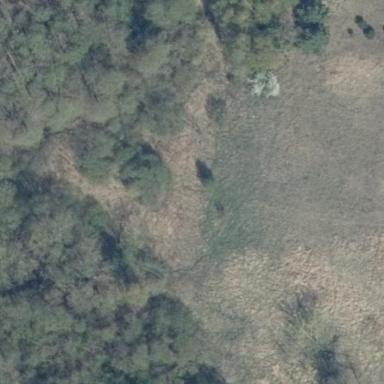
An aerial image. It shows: Wet meadow area designated for land use. It is type of wetland with lush meadow vegetation.